RGB frame:
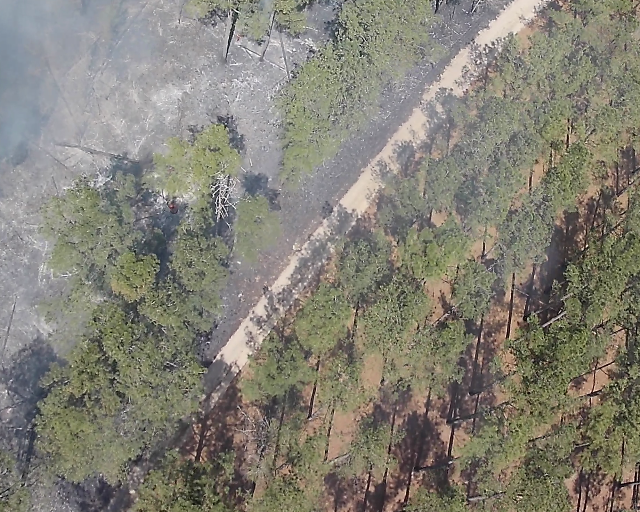
Thermal frame:
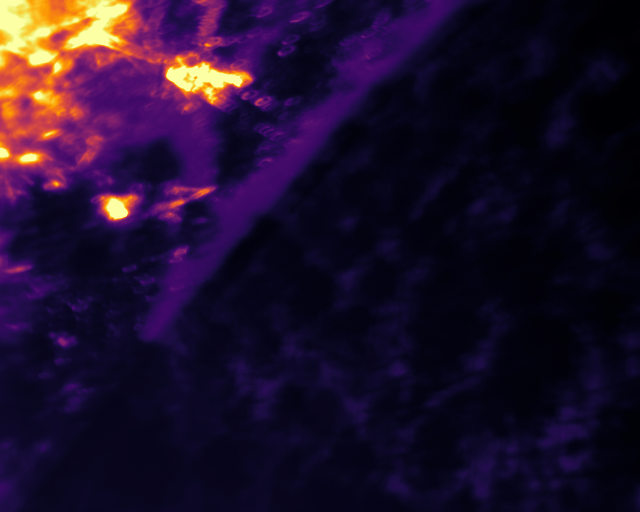
Captured: 2026-02-27 02:42:07
Pixels at or above 80 °C: 23247 (fraction of frame: 0.07094)